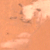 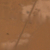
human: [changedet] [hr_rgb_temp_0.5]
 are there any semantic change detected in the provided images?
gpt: A street was created in the middle of the desert.